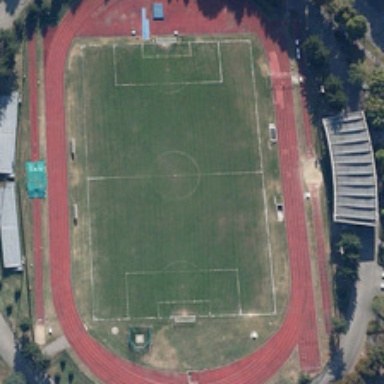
A playground is surrounded by many green trees .